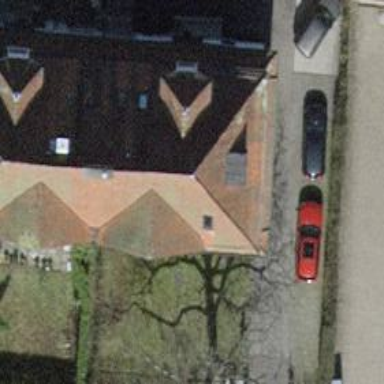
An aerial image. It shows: Building with tile roof.